Question: I have an ushort[] with more than 450 members that is filled repeating 12 bool and 1 byte values like this:

I need to get Person objects from the array or get 'ushort[]' from 'List<Person>', so basically I need to deserialize and serialize this 'ushort[]'.
To parse it easily I thought maybe I can deserialize it to individual objects like this but gave up after it looked terrible:
'''
class Person
{
public bool Property0 { get; set; }
public bool Property1 { get; set; }
public bool Property2 { get; set; }
public bool Property3 { get; set; }
public bool Property4 { get; set; }
public bool Property5 { get; set; }
public bool Property6 { get; set; }
public bool Property7 { get; set; }
public bool Property8 { get; set; }
public bool Property9 { get; set; }
public bool Property10 { get; set; }
public bool Property11 { get; set; }
public byte Property12 { get; set; }
}
private List<Person> Deserialize(ushort[] array)
{
var personList = new List<Person>();
Person person1 = new Person();
Person person2 = new Person();
for (int i = 0; i < array.Length; i++)
{
BitArray bitArray = new BitArray(array[i]);
if (i % 3 == 0)
{
person1 = new Person();
person1.Property0 = bitArray[0];
person1.Property1 = bitArray[1];
person1.Property2 = bitArray[2];
person1.Property3 = bitArray[3];
person1.Property4 = bitArray[4];
person1.Property5 = bitArray[5];
person1.Property6 = bitArray[6];
person1.Property7 = bitArray[7];
person1.Property8 = bitArray[8];
person1.Property9 = bitArray[9];
person1.Property10 = bitArray[10];
person1.Property11 = bitArray[11];
}
if (i % 3 == 1)
{
byte[] bytes = new byte[1];
bitArray.CopyTo(bytes, 0);
person1.Property12 = bytes[0];
personList.Add(person1);
person2 = new Person();
person2.Property0 = bitArray[0];
person2.Property1 = bitArray[1];
person2.Property2 = bitArray[2];
person2.Property3 = bitArray[3];
person2.Property4 = bitArray[4];
person2.Property5 = bitArray[5];
person2.Property6 = bitArray[6];
person2.Property7 = bitArray[7];
}
if (i % 3 == 2)
{
person2.Property8 = bitArray[8];
person2.Property9 = bitArray[9];
person2.Property10 = bitArray[10];
person2.Property11 = bitArray[11];
byte[] bytes = new byte[1];
bitArray.CopyTo(bytes, 5);
person2.Property12 = bytes[0];
personList.Add(person2);
}
}
return personList;
}
'''
How can I make this pretty?
I use attributes to serialize/deserialize json but libraries do the work, is there something like that for array deserialization?
Thanks in advance.
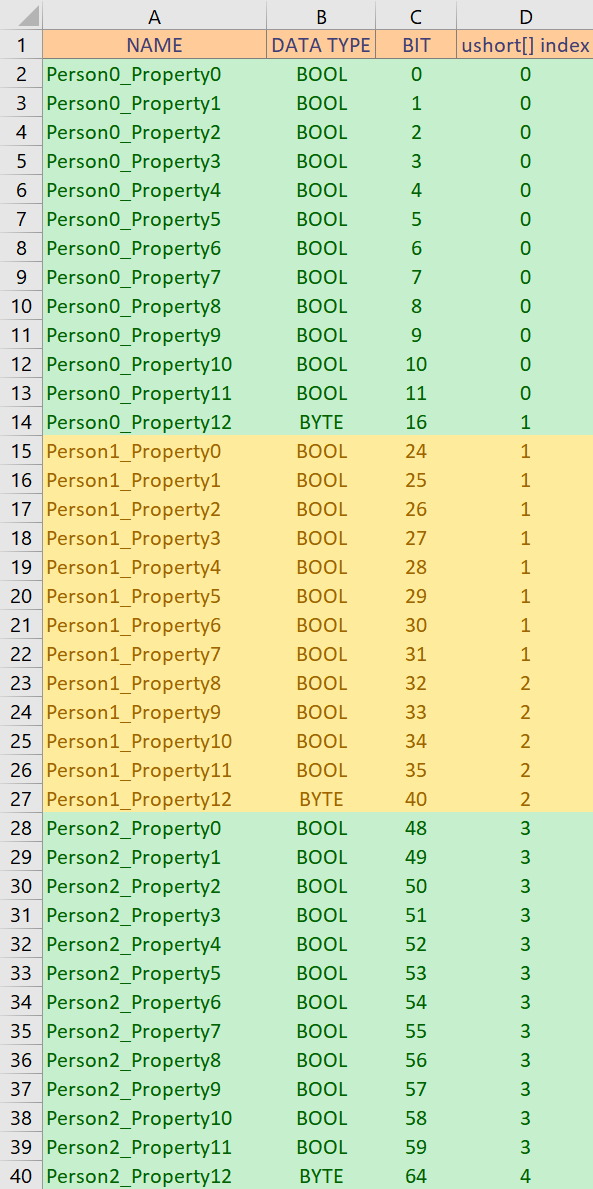
Answer: If I had to do such deserialization, I would use following approach as start and improve upon it.
First of all, I would update 'Person' class to:
'''
public class Person
{
private readonly BitArray booleanPropertyBits;
private readonly byte bit16To23;
public Person(byte byte1, byte byte2, byte byte3)
{
booleanPropertyBits = new BitArray(new byte[] { byte1, byte2 });
bit16To23 = byte3;
}
public bool Property0 => booleanPropertyBits[0];
public bool Property1 => booleanPropertyBits[1];
public bool Property2 => booleanPropertyBits[2];
public bool Property3 => booleanPropertyBits[3];
public bool Property4 => booleanPropertyBits[4];
public bool Property5 => booleanPropertyBits[5];
public bool Property6 => booleanPropertyBits[6];
public bool Property7 => booleanPropertyBits[7];
public bool Property8 => booleanPropertyBits[8];
public bool Property9 => booleanPropertyBits[9];
public bool Property10 => booleanPropertyBits[10];
public bool Property11 => booleanPropertyBits[11];
public byte Property12 => bit16To23;
}
'''
After that, I would have a helper class which would convert ushort[] in to byte[], like:
'''
public static class ByteStream
{
public static IEnumerable<byte> From(ushort[] array)
{
foreach (var number in array)
{
var bytes = BitConverter.GetBytes(number);
foreach (var b in bytes)
{
yield return b;
}
}
}
}
'''
And finally, I would use helper method to read values in following manner:
'''
private List<Person> Deserialize(ushort[] array)
{
var bytes = ByteStream.From(array).ToArray();
var retVal = new List<Person>();
for (int i = 0; i < bytes.Length; i += 3)
{
var person = new Person(bytes[i], bytes[i + 1], bytes[i + 2]);
retVal.Add(person);
}
return retVal;
}
'''
Not a complete solution but something to start and improve upon by adding validation checks and some performance tweaks.